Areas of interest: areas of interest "Comprehensive Gymnasium"
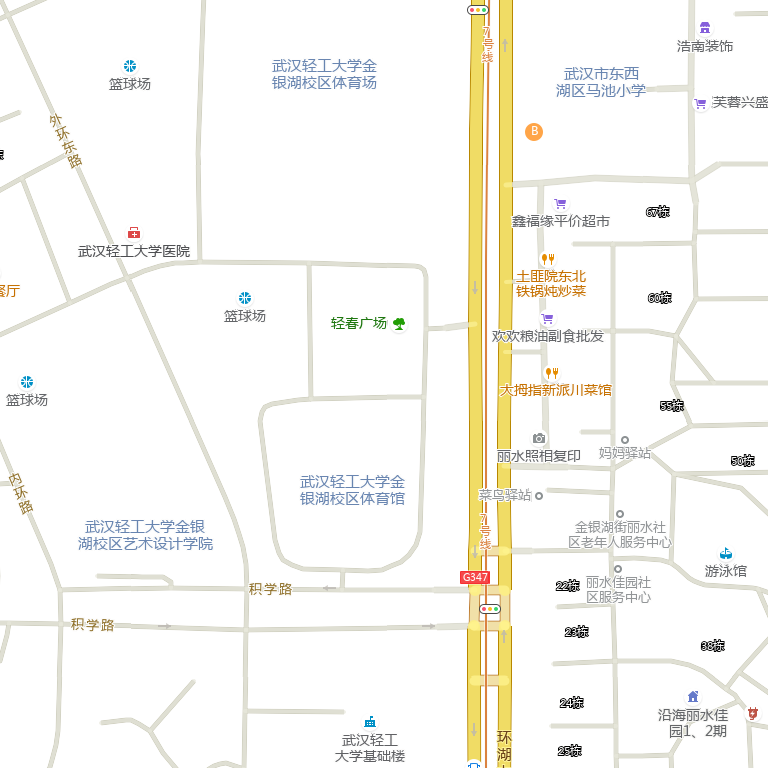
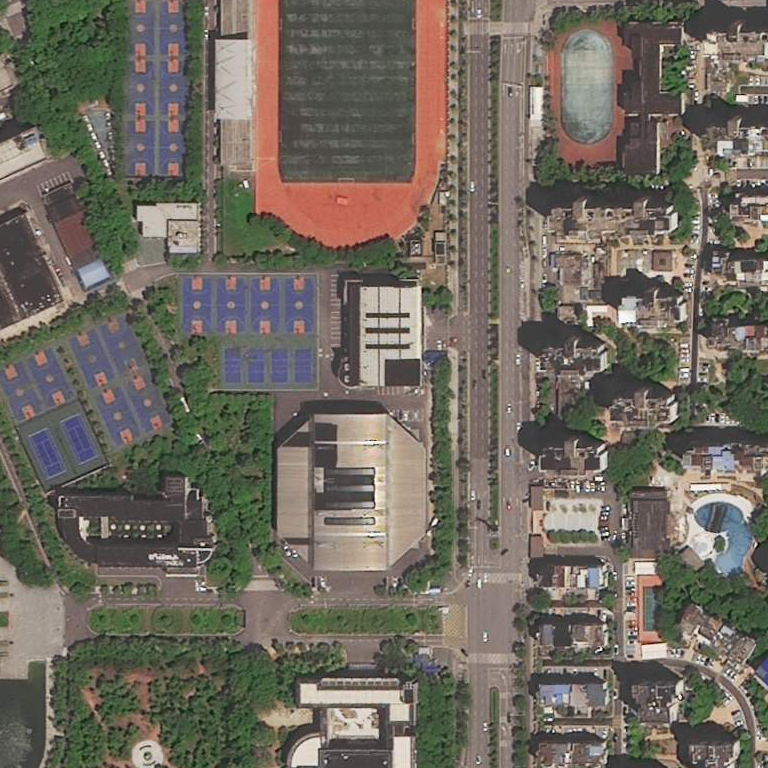